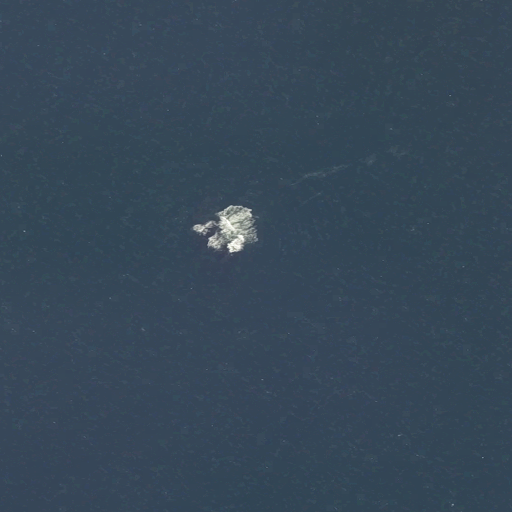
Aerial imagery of bar in Maine named Devils Elbow containing only open water